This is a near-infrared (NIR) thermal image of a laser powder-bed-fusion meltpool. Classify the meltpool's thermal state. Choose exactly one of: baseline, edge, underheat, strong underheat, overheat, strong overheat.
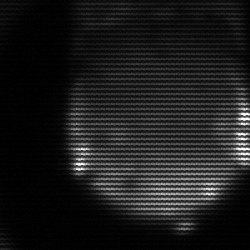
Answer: edge